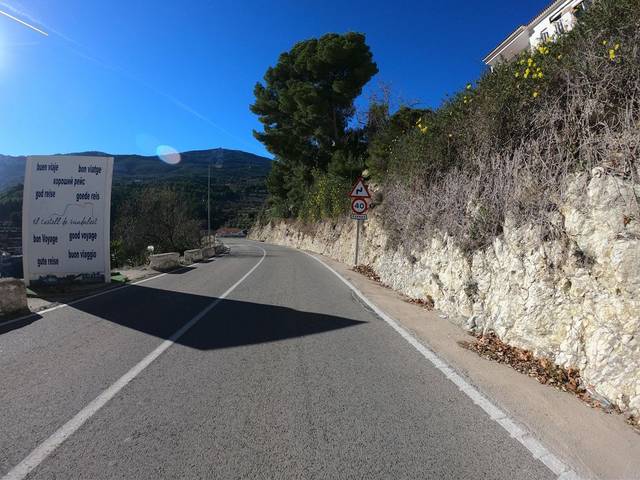
Region: Spain
Coordinates: 38.675, -0.1989